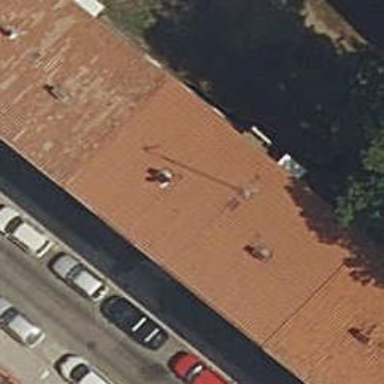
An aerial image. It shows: Apartments building with gabled roof that is oriented along.